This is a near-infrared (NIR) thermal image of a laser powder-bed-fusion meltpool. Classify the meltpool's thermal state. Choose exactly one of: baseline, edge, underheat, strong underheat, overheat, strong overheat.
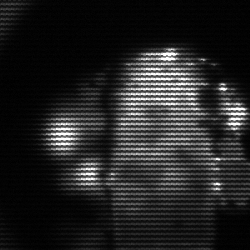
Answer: strong underheat